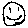
Label: smiley face